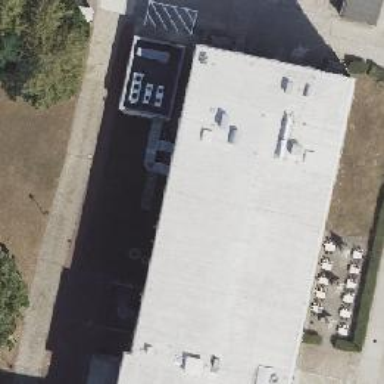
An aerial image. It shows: Canteen.